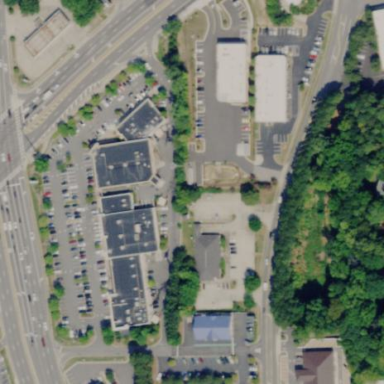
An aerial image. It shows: Retail area with mall.